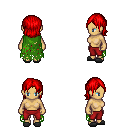
a pixel art fantasy rpg character, female body template, human, tanned skin, green tattered cape, red pants, red long bangs hairstyle, gray slippers, four views (front, back, left, right), 2x2 character sprite sheet, small pixel art, hard edges, no anti-aliasing